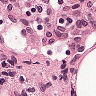
Metastatic tissue present: no